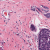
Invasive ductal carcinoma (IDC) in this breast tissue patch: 0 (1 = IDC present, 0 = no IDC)